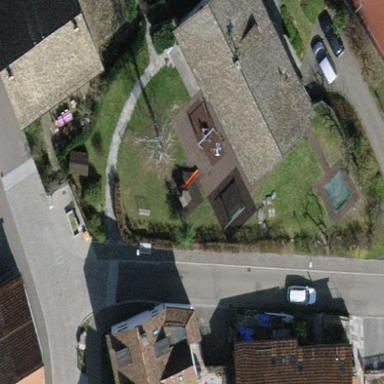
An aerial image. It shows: Kindergarten building.